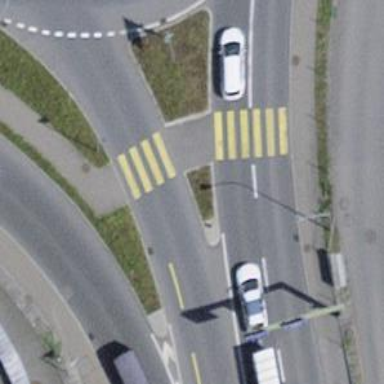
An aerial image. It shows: Pedestrian crossing with zebra markings on the footway.